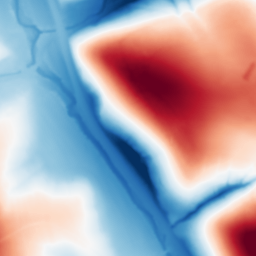
Category: multiscale
Decomposition family: dog_multiscale
Decomposition parameters: sigma_ratio: 2
n_scales: 6
base_sigma: 1
Upsampling method: bicubic
Upsampling parameters: scale: 8
Upsampling scale: 8